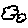
Label: cloud